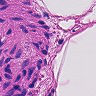
Metastatic tissue present: no